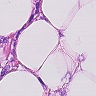
Metastatic tissue present: yes